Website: macys
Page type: customer-info-address
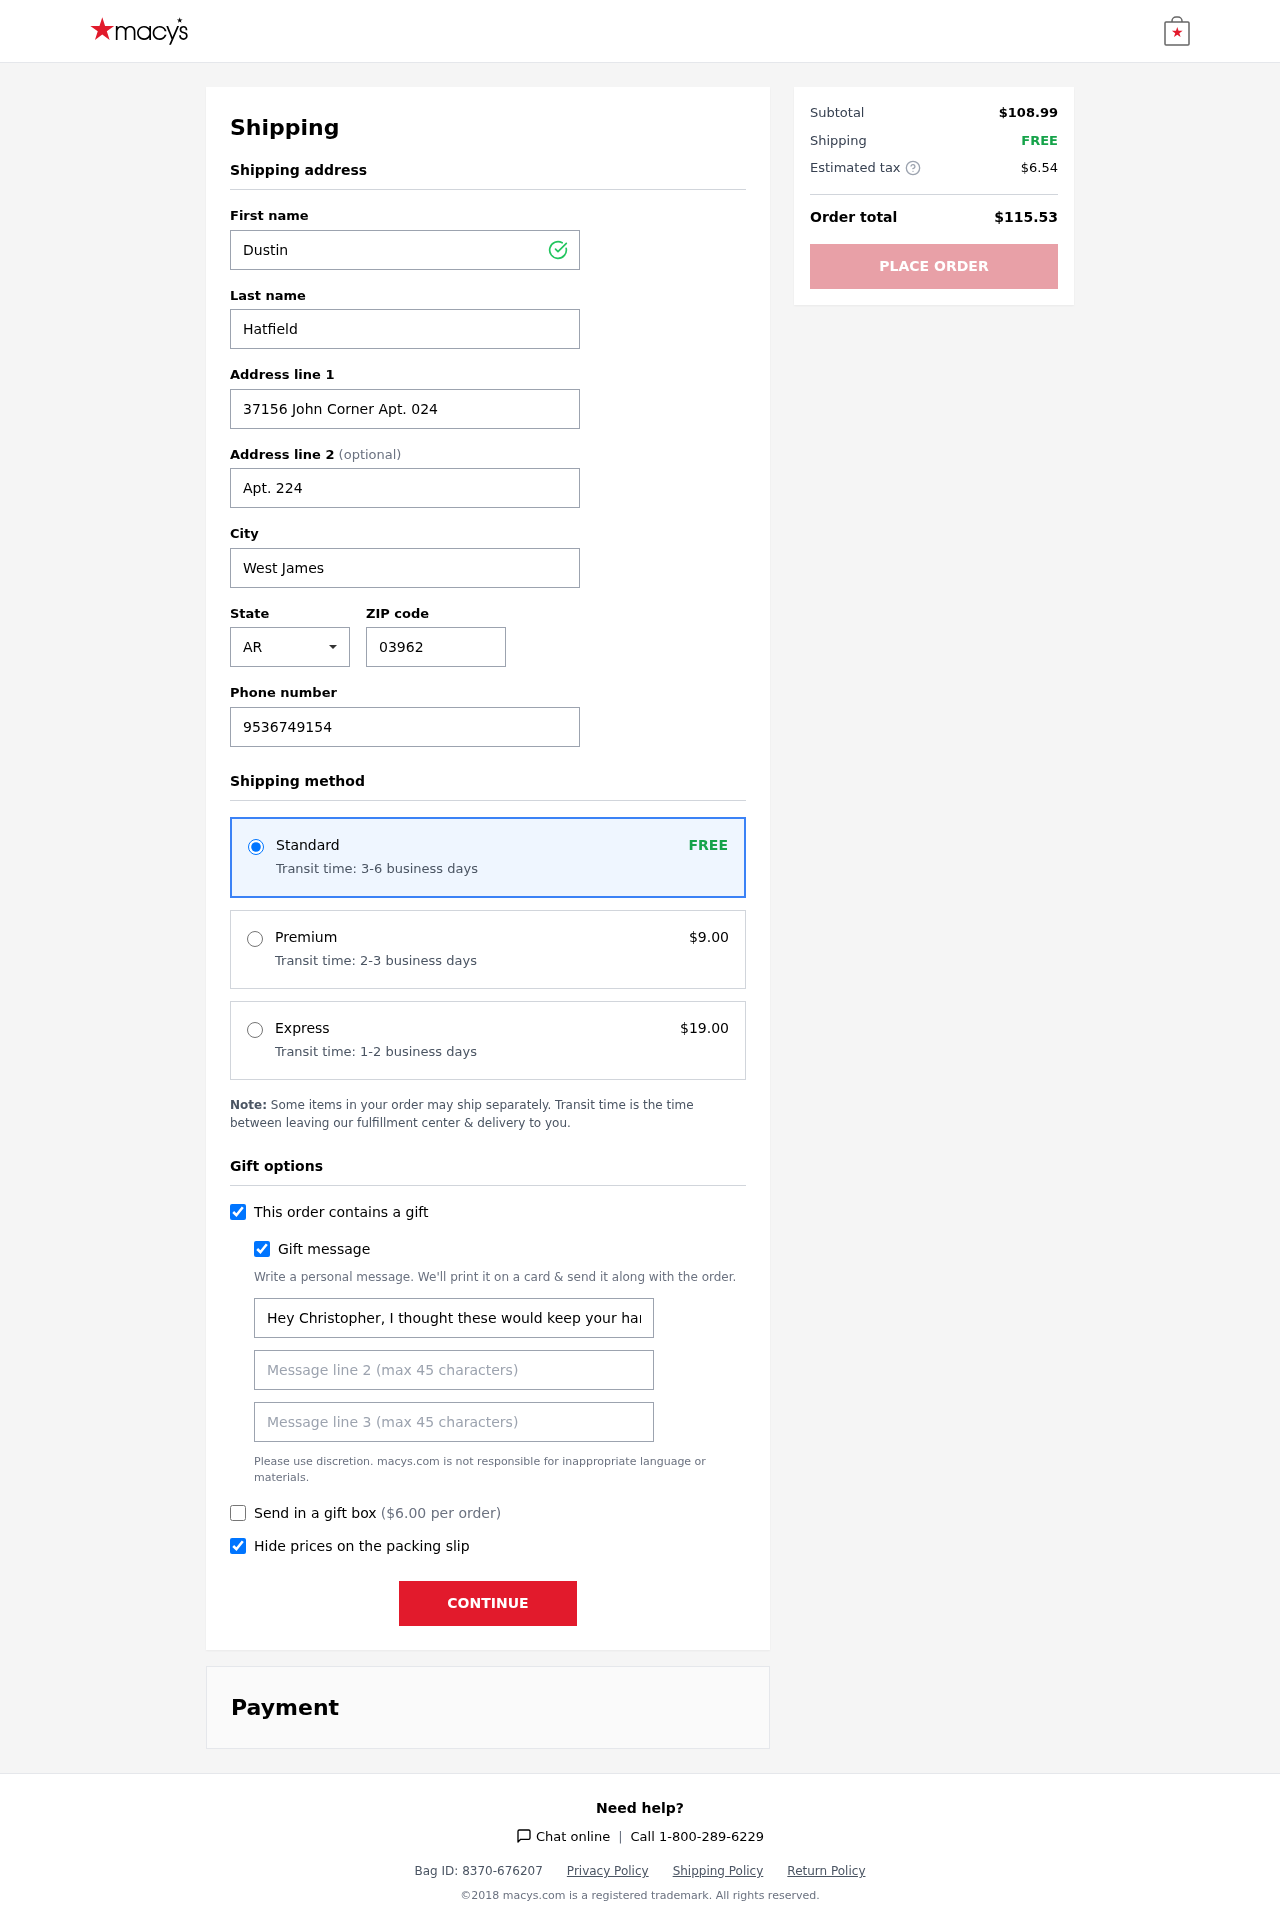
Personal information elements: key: PII_CITY
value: West James
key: PII_FIRSTNAME
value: Dustin
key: PII_GIFT_MESSAGE
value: Hey Christopher, I thought these would keep your hands warm while you’re out enjoying the chilly days ahead! Perfect for those long walks or coffee runs. Hope you like them!  Dustin
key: PII_LASTNAME
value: Hatfield
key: PII_PHONE
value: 9536749154
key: PII_POSTCODE
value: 03962
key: PII_STATE_ABBR
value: AR
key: PII_STREET
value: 37156 John Corner Apt. 024
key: PII_STREET2
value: Apt. 224
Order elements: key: ORDER_SHIPPING_STANDARD
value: FREE
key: ORDER_SHIPPING_STANDARD_TIME
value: Transit time: 3-6 business days
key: ORDER_SHIPPING_PREMIUM
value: $9.00
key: ORDER_SHIPPING_PREMIUM_TIME
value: Transit time: 2-3 business days
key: ORDER_SHIPPING_EXPRESS
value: $19.00
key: ORDER_SHIPPING_EXPRESS_TIME
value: Transit time: 1-2 business days
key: ORDER_GIFT_BOX_FEE
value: $6.00
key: ORDER_SUBTOTAL
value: $108.99
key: ORDER_SHIPPING_COST
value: FREE
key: ORDER_TAX
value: $6.54
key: ORDER_TOTAL
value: $115.53